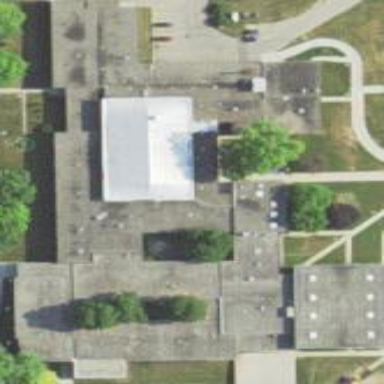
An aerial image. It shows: School building.